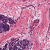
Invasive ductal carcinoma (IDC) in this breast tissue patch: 0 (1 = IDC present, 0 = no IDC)